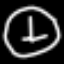
Label: clock